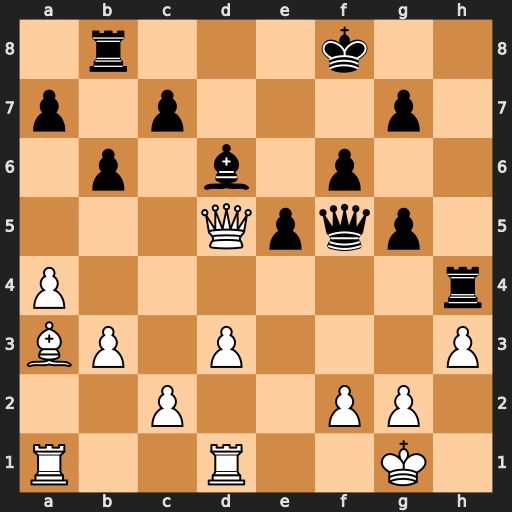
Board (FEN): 1r3k2/p1p3p1/1p1b1p2/3Qpqp1/P6r/BP1P3P/2P2PP1/R2R2K1
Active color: w
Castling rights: -
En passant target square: -
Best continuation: Bxd6+ cxd6 Qxd6+